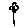
Label: flower